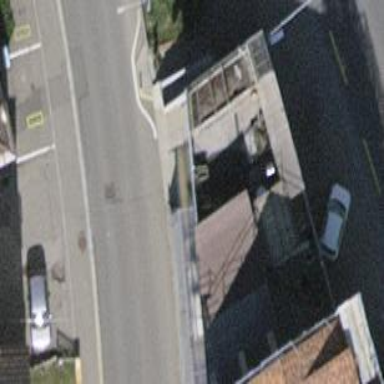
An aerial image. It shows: Building serving as car repair and car shop.